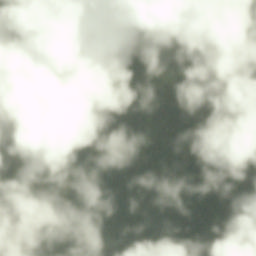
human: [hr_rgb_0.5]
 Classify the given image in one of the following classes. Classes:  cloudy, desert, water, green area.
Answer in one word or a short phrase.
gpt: cloudy